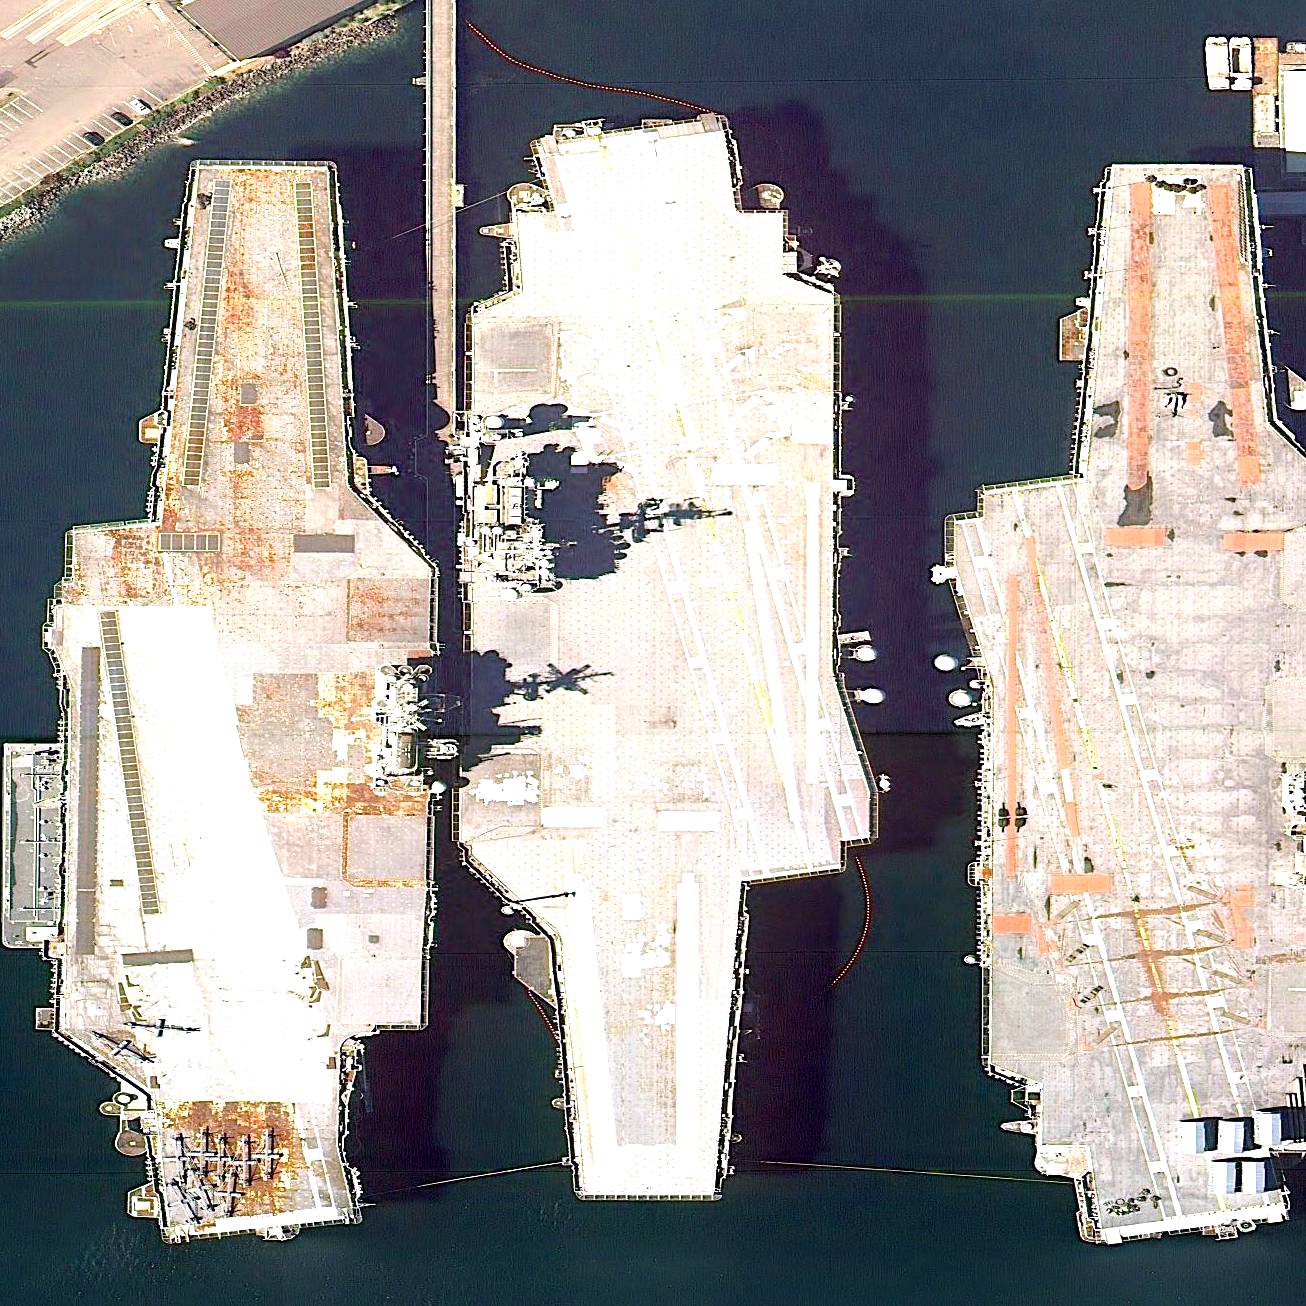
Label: aircraft_carrier